Question: I have settings View which is a View Object under self.view.
I added the background image as: 'self.settingsView.backgroundColor = [UIColor colorWithPatternImage:[UIImage imageNamed:@"settings_bg__650x740.png"]];'
The problem is, it is having extra images at the bottom. This only happens in iOS 7.
Here's the screenshot:

Please, help me to solve.
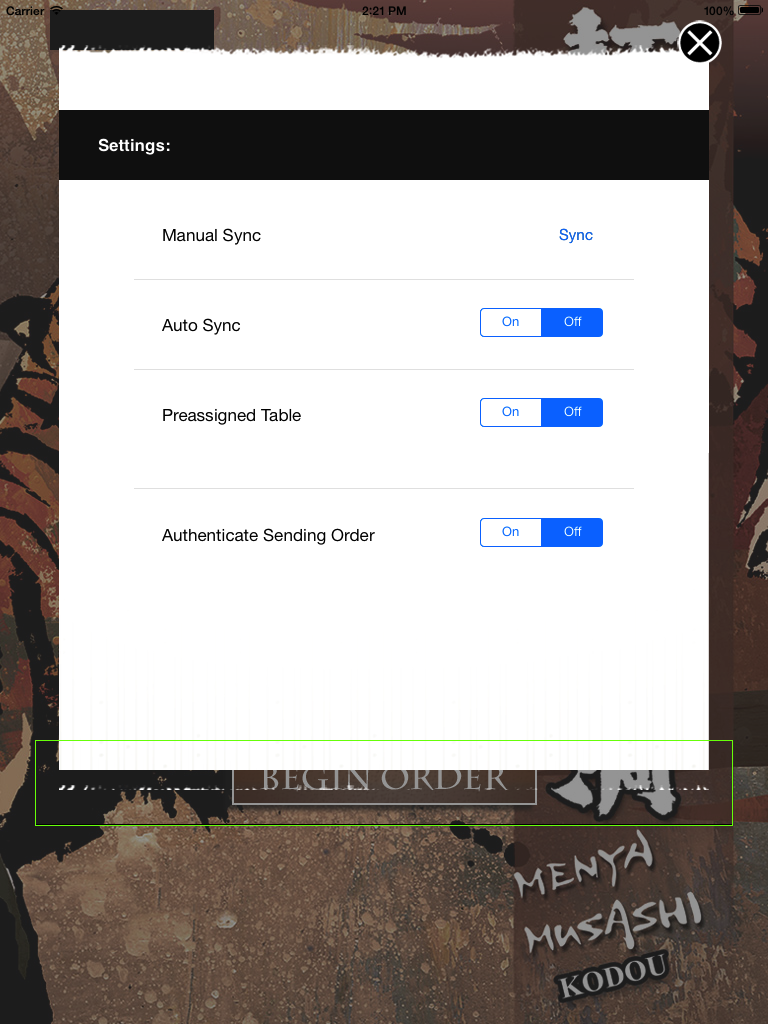
Answer: The image is being tiled. Why are you creating a tiled image and using it as a background color? Just put the image in a UIImageView and add the image view to the view.